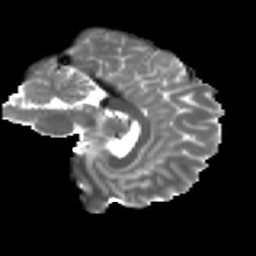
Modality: T2w
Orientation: sagittal
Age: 24
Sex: male
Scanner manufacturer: ge
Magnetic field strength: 3 T
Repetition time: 7.8 s
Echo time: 0.0606 s